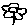
Label: flower